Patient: sex F, age 65
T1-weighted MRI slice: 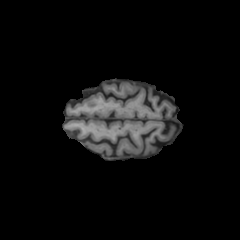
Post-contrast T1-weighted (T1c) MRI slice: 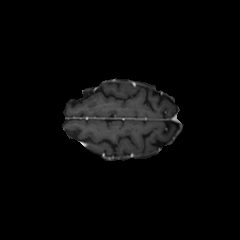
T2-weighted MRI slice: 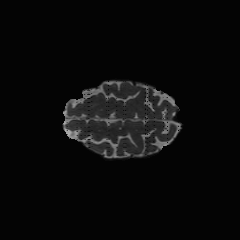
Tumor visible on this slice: no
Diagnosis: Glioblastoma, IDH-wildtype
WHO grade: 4